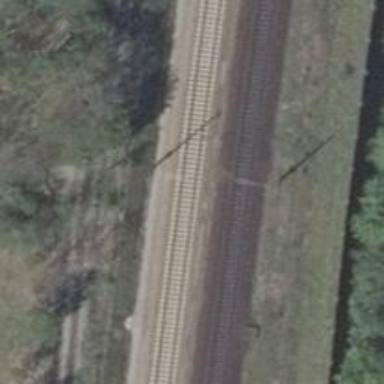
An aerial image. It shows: Railway milestone with catenary mast.